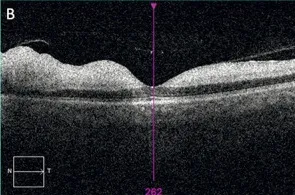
Left macula hyper-reflectivity with signal increase and loss of distinction of the inner retinal layers.
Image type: ophthalmic_imaging (oct)